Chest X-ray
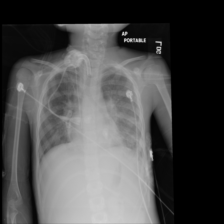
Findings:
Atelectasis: negative
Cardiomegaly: negative
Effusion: positive
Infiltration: negative
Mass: negative
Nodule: negative
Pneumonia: negative
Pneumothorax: negative
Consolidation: negative
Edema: negative
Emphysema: negative
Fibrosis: negative
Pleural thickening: negative
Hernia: negative